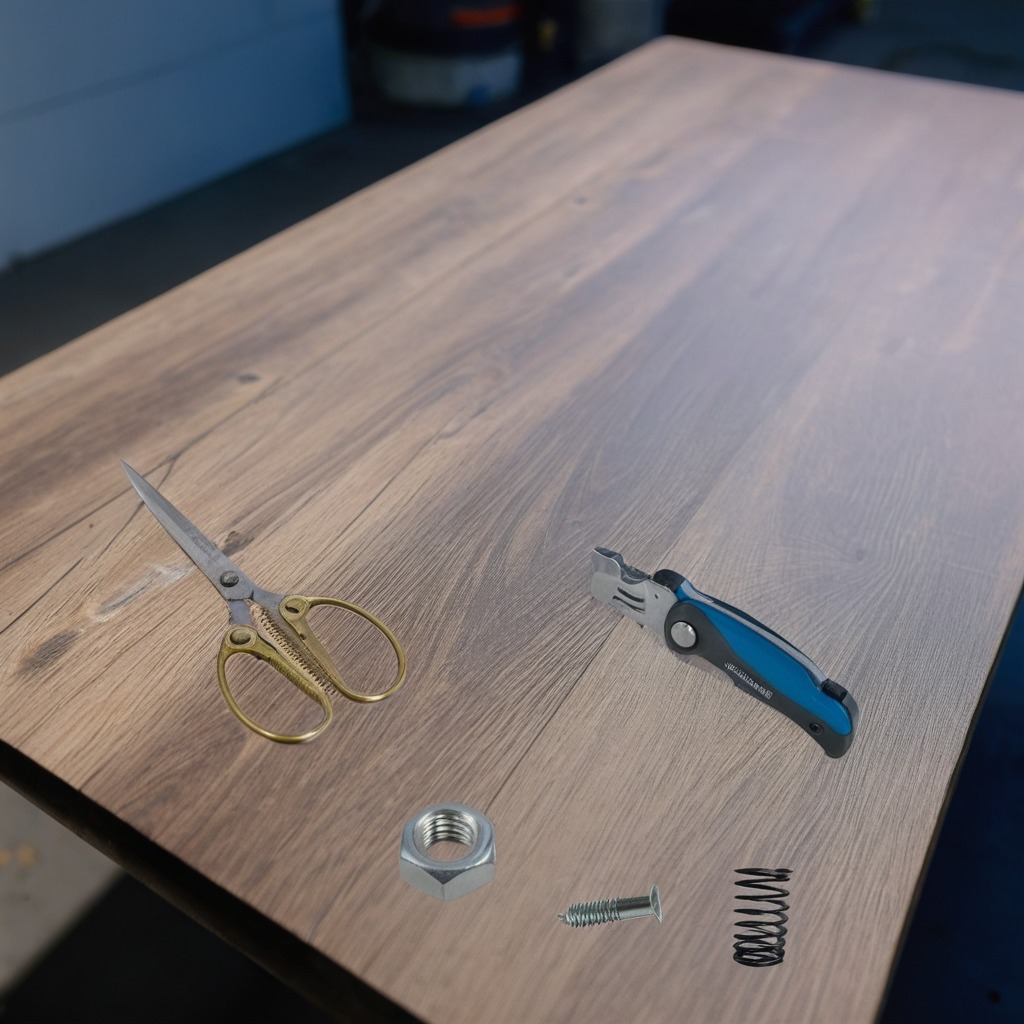
A utility knife, a metal machine screw, a coiled metal spring, a pair of scissors, and a metal nut are lying on the table.